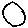
Label: circle